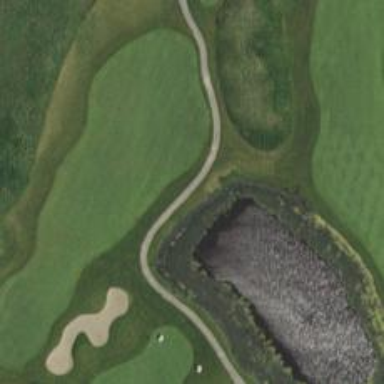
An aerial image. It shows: Golf hole.